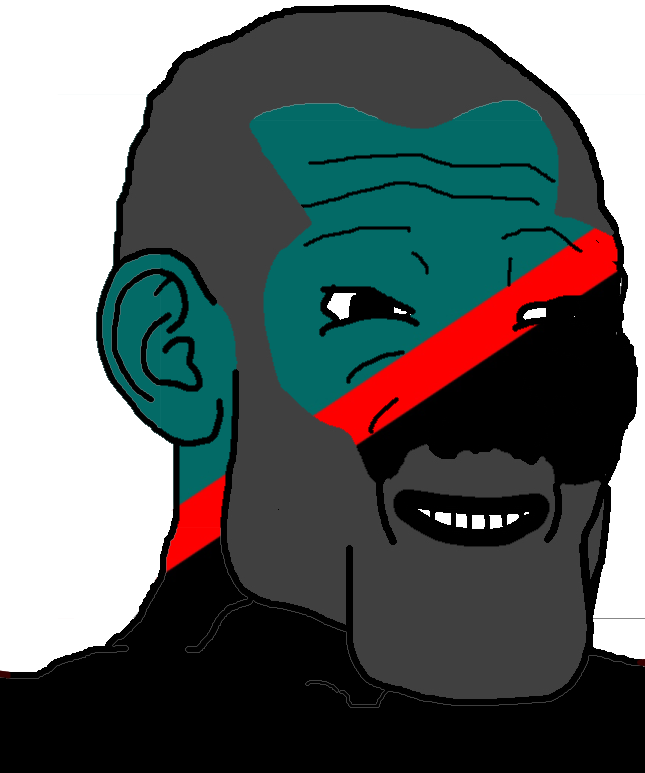
Label: 5_Grey_Chad